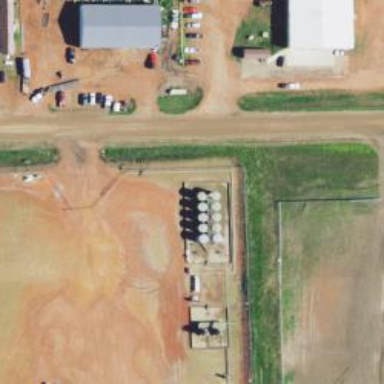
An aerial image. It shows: Storage tank with man-made structure.